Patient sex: M
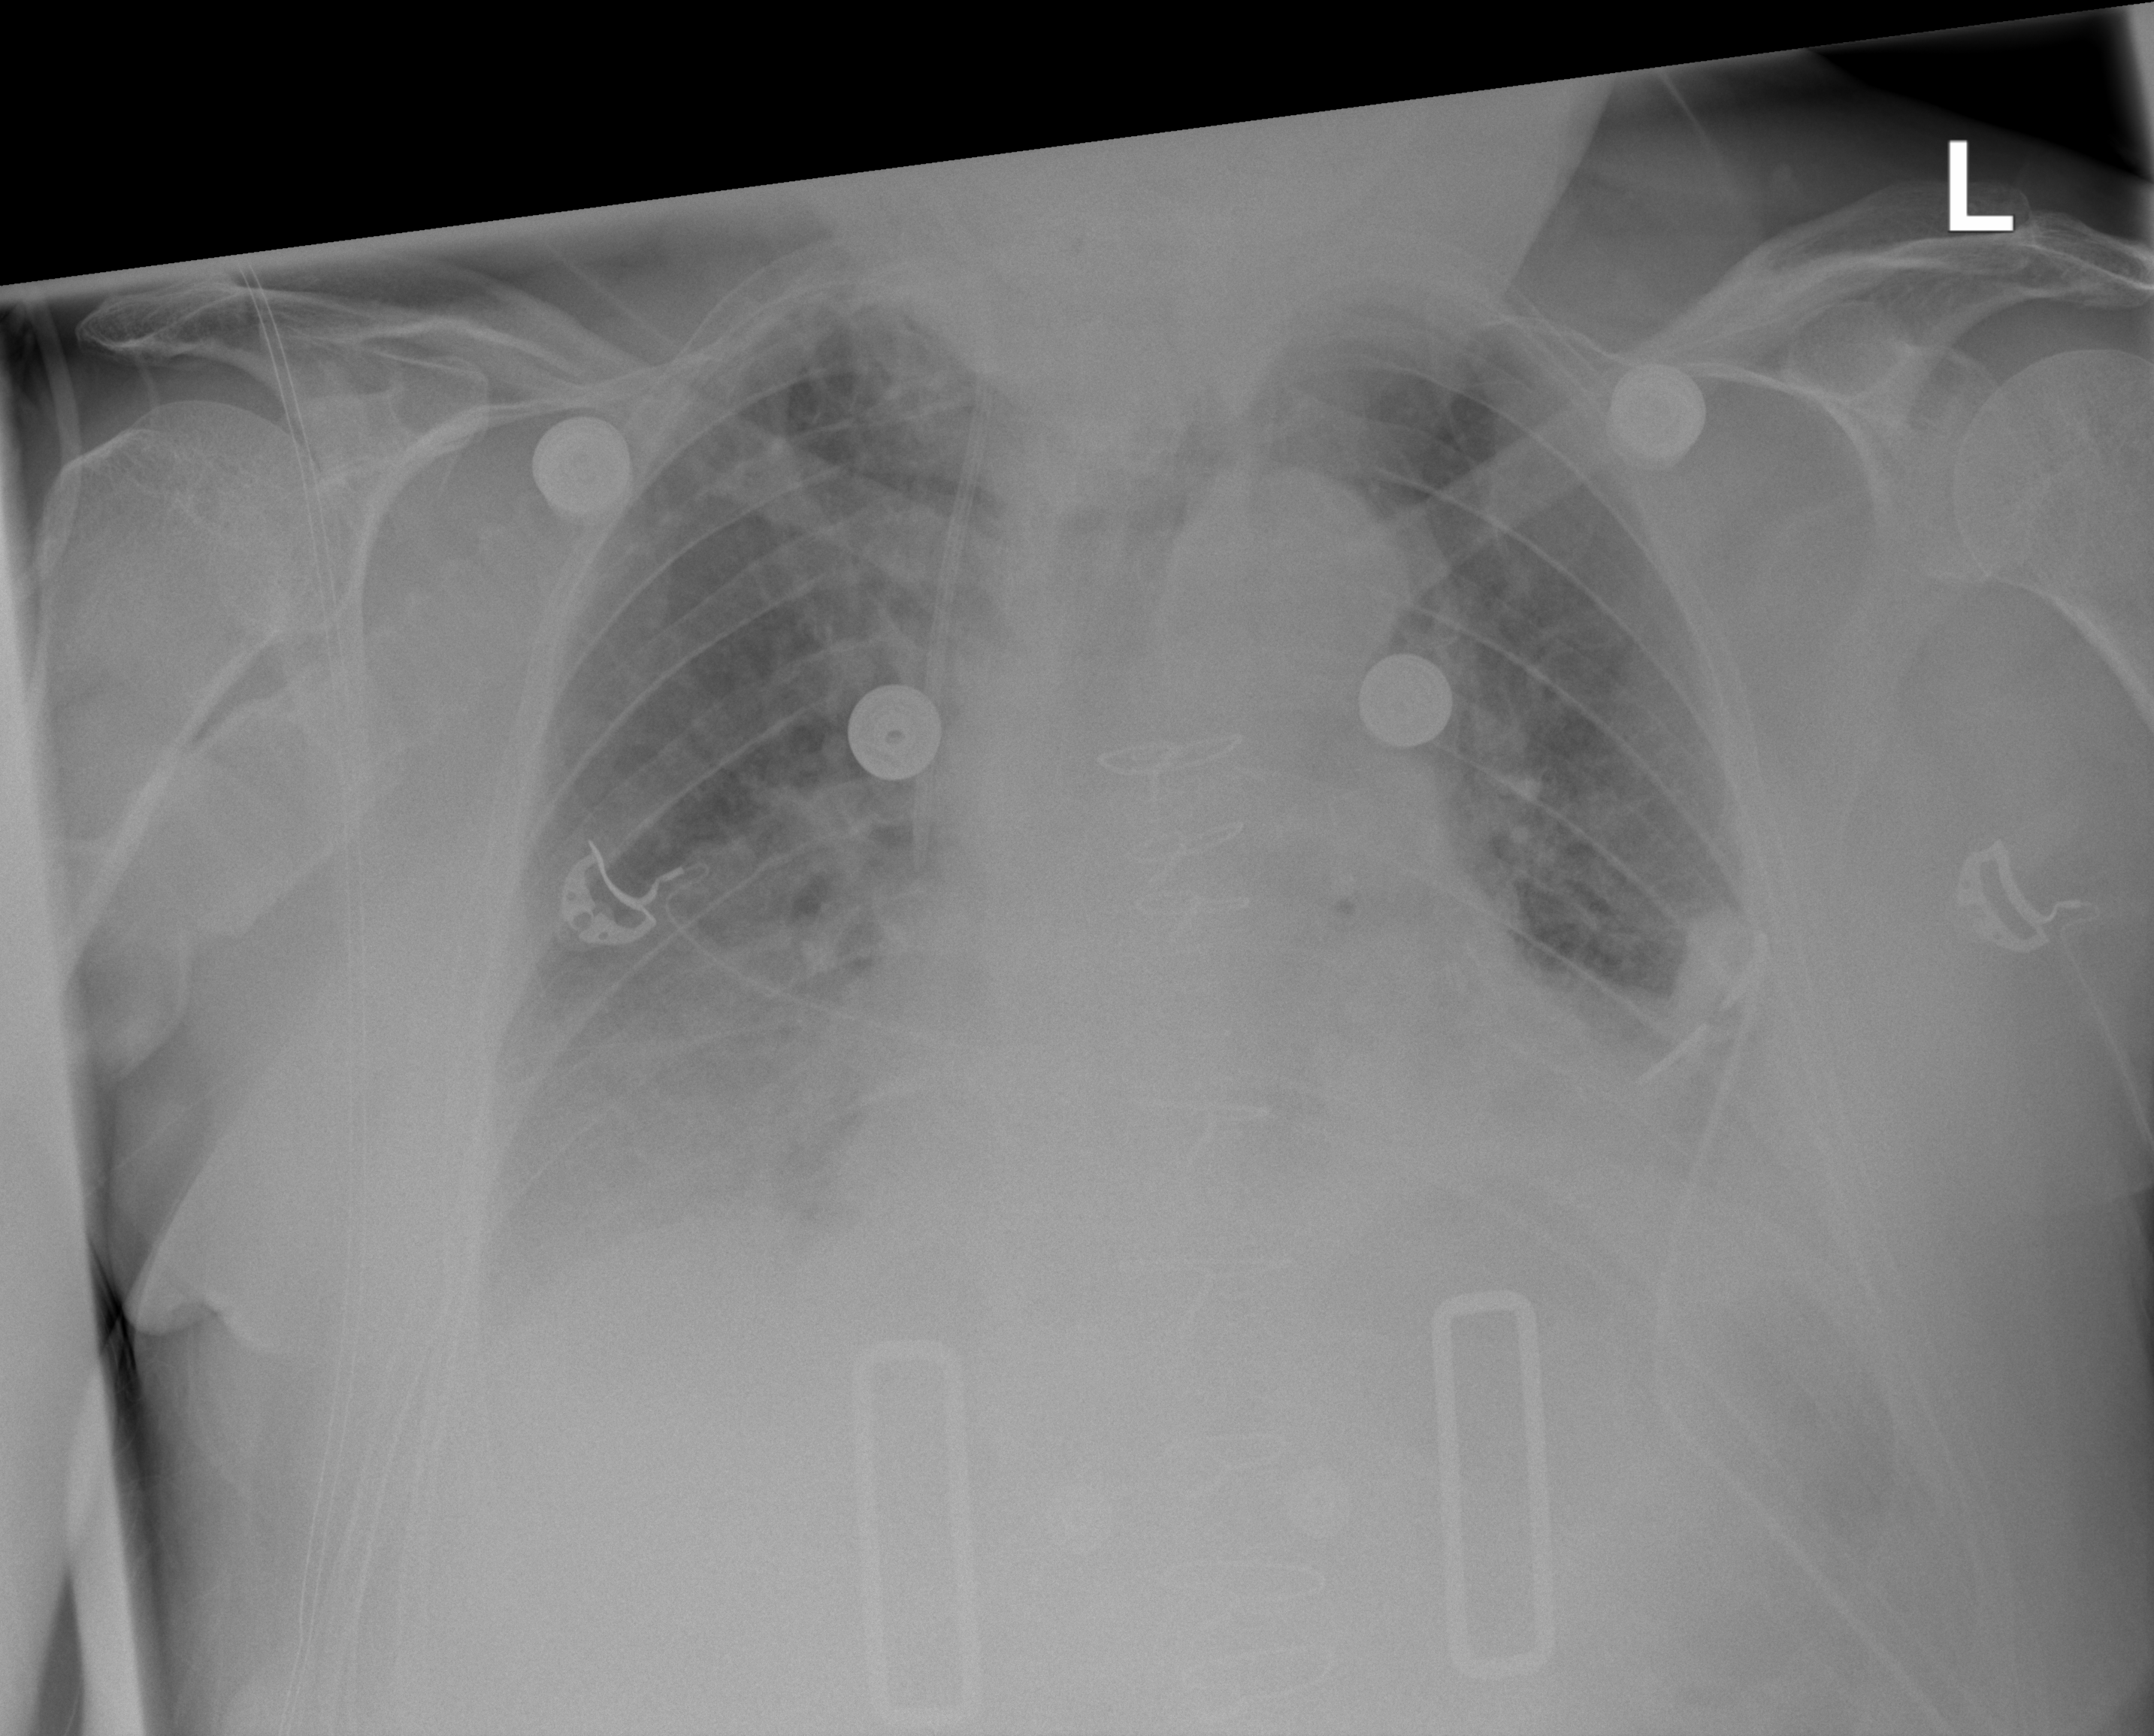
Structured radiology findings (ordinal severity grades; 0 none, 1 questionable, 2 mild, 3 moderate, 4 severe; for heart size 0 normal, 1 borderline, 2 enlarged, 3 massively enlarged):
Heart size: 2
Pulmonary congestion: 2
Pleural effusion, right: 2
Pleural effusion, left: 2
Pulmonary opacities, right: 2
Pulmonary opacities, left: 2
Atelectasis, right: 2
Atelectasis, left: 2